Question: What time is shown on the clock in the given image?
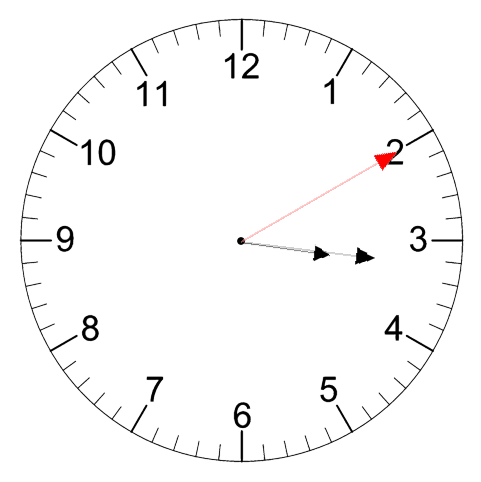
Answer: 03:16:10